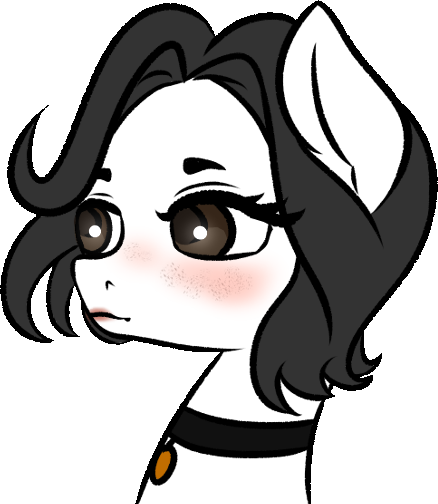
Label: 5_Doomer_Girl